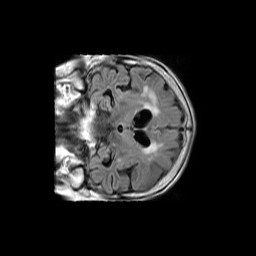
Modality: FLAIR
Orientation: coronal
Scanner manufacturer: philips
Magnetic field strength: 1.5 T
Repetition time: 11 s
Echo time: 0.14 s